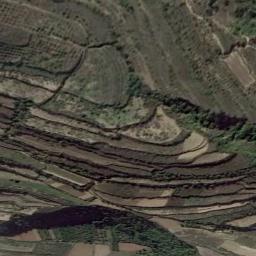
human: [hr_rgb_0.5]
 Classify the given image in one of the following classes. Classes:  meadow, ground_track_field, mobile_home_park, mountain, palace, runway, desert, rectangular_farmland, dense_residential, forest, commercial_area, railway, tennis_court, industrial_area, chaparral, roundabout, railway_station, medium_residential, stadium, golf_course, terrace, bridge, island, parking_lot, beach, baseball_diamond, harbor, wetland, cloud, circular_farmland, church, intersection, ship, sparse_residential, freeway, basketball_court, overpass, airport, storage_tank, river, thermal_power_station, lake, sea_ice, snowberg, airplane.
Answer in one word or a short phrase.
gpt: terrace